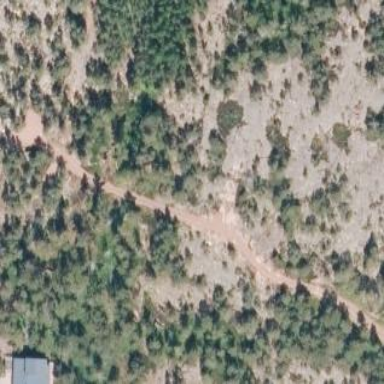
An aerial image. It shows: Service road with high-quality grade 1 track surface.